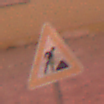
Verkehrszeichen: Arbeitsstelle
Umgebung: Outdoor, Urban
Tageszeit: Night
Wetter: Overcast
Licht: Artificial
Jahreszeit: Winter
Kontrast: MediumContrast